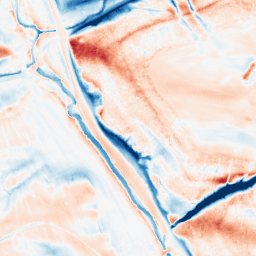
Category: classical
Decomposition family: gaussian_anisotropic
Decomposition parameters: sigma_x: 2
sigma_y: 10
Upsampling method: quadratic
Upsampling parameters: scale: 4
Upsampling scale: 4